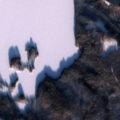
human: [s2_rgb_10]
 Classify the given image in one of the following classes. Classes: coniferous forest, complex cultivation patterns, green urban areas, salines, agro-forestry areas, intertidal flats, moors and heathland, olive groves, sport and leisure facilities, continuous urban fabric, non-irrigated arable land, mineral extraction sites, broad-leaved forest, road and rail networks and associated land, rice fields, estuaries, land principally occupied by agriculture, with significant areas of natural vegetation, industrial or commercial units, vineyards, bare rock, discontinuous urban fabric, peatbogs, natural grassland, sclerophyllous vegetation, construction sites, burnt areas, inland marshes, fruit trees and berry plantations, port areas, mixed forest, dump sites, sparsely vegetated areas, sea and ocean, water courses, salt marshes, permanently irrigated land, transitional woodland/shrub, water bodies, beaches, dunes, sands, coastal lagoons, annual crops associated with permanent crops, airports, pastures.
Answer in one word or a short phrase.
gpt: coniferous forest, transitional woodland/shrub, water bodies